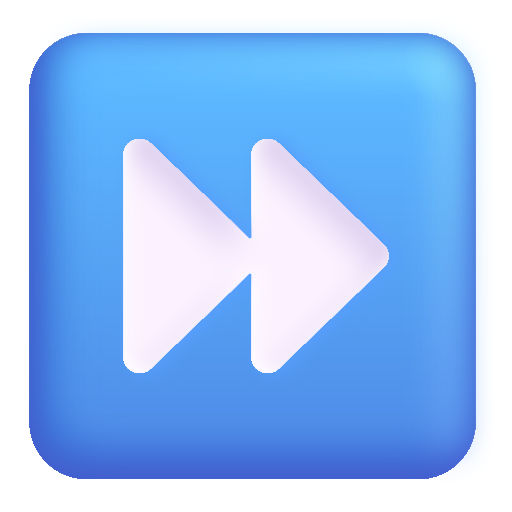
fast forward button color